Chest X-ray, PA view. Patient: 51 years old, sex F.
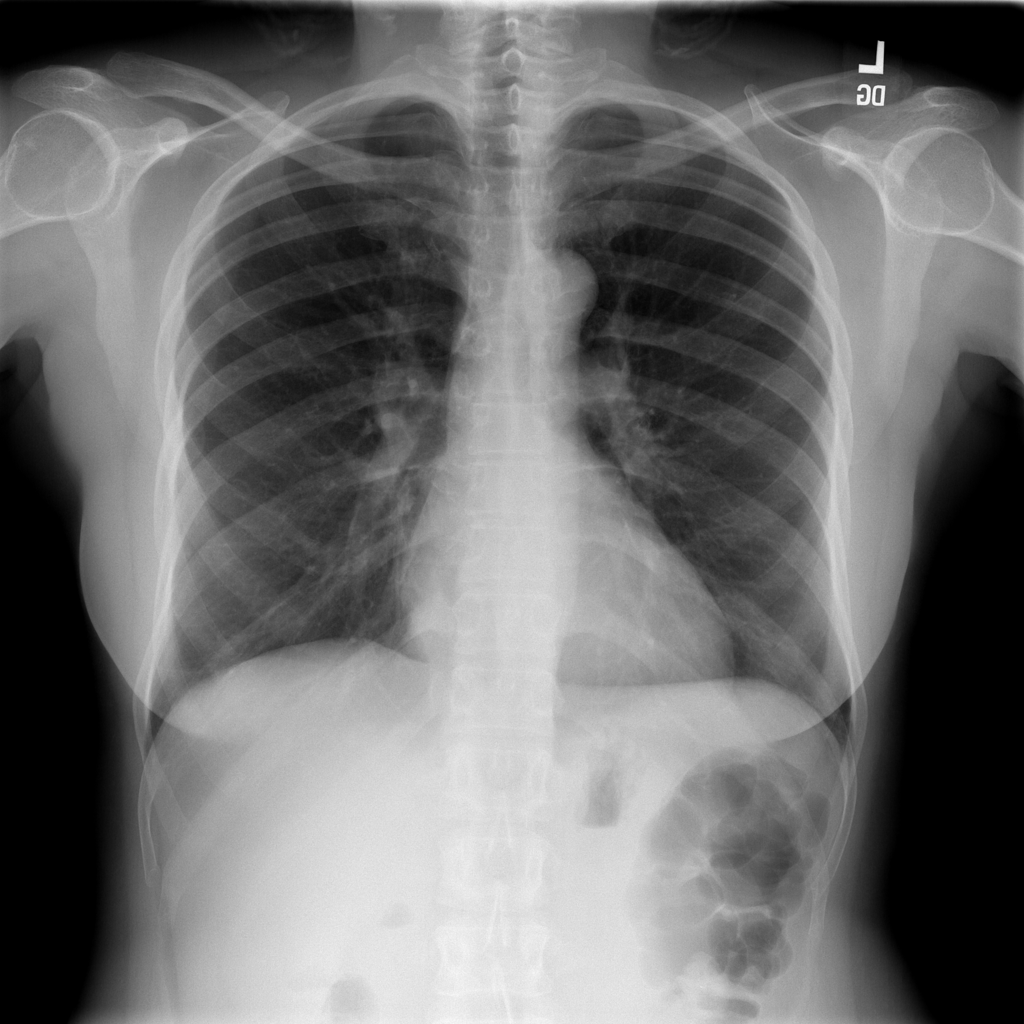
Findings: No Finding